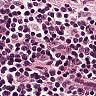
Metastatic tissue present: no